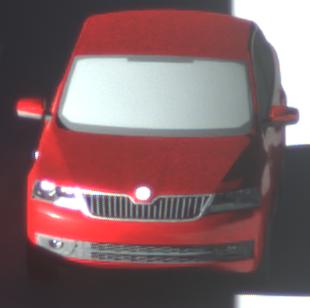
Make: Skoda
Model: Rapid
Detailed model: Rapid 1.2 Active Limousine
Model produced from: 2012/10
Model produced until: 2015/04
Doors: 5
Color: red
Road condition: dry road
Daytime: morning or afternoon
Contrast: high contrast